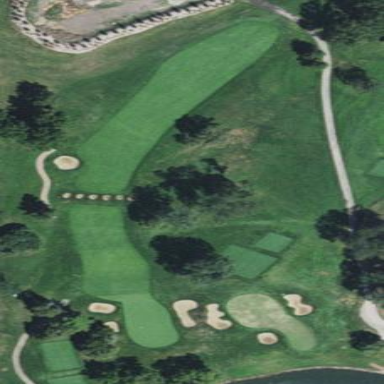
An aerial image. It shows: Well-maintained grassy area designated as golf fairway. It is part of golf sport facility.